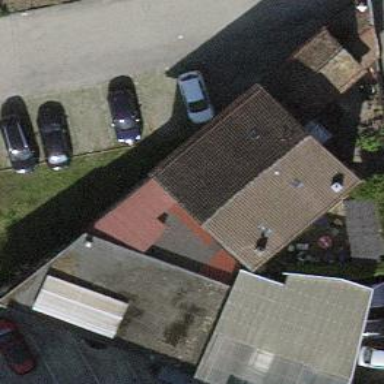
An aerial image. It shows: Gabled roof adorns the apartments building.